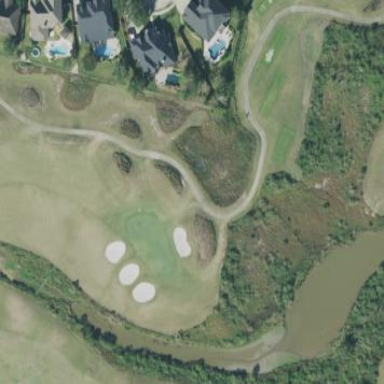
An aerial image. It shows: Area with grass used as rough in golf course.